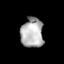
Tissue: lung
Cell type: Epithelial cells
Senescence score: 0.1934
Nuclear area (px): 653
Mean DAPI intensity: 176.067